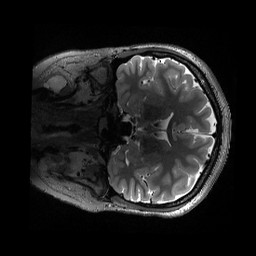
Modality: T2w
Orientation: coronal
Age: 24
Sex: female
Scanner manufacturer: siemens
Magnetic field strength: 3 T
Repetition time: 3.2 s
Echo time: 0.564 s